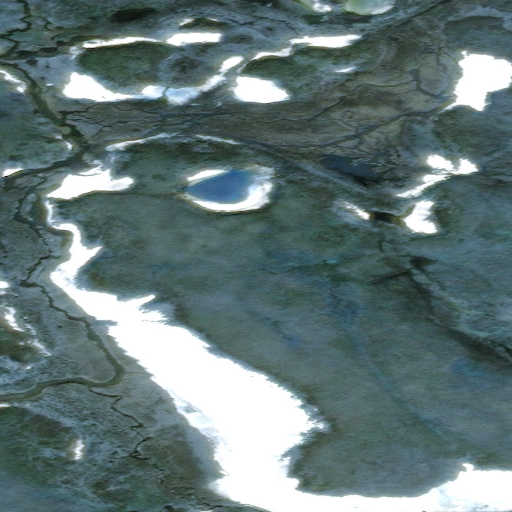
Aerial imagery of valley in Alaska named Ruby Gulch containing only unknown